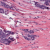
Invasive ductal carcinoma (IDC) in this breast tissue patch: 1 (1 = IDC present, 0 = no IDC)